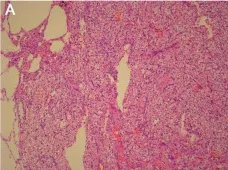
Histologic findings: hematoxylin and eosin-stained section of. X 100.
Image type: pathology (h&e)